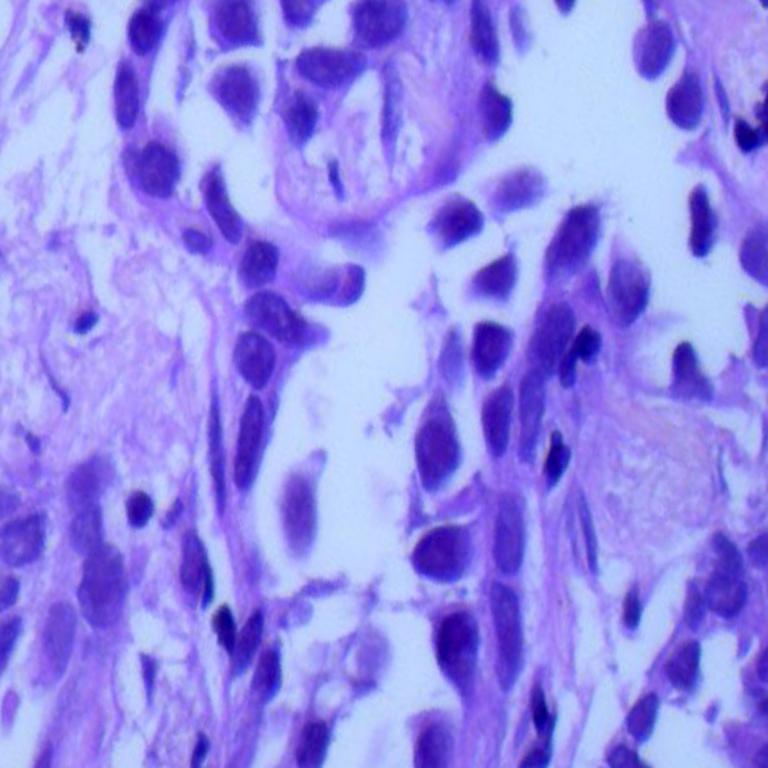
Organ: lung
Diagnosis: adenocarcinomas